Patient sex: M
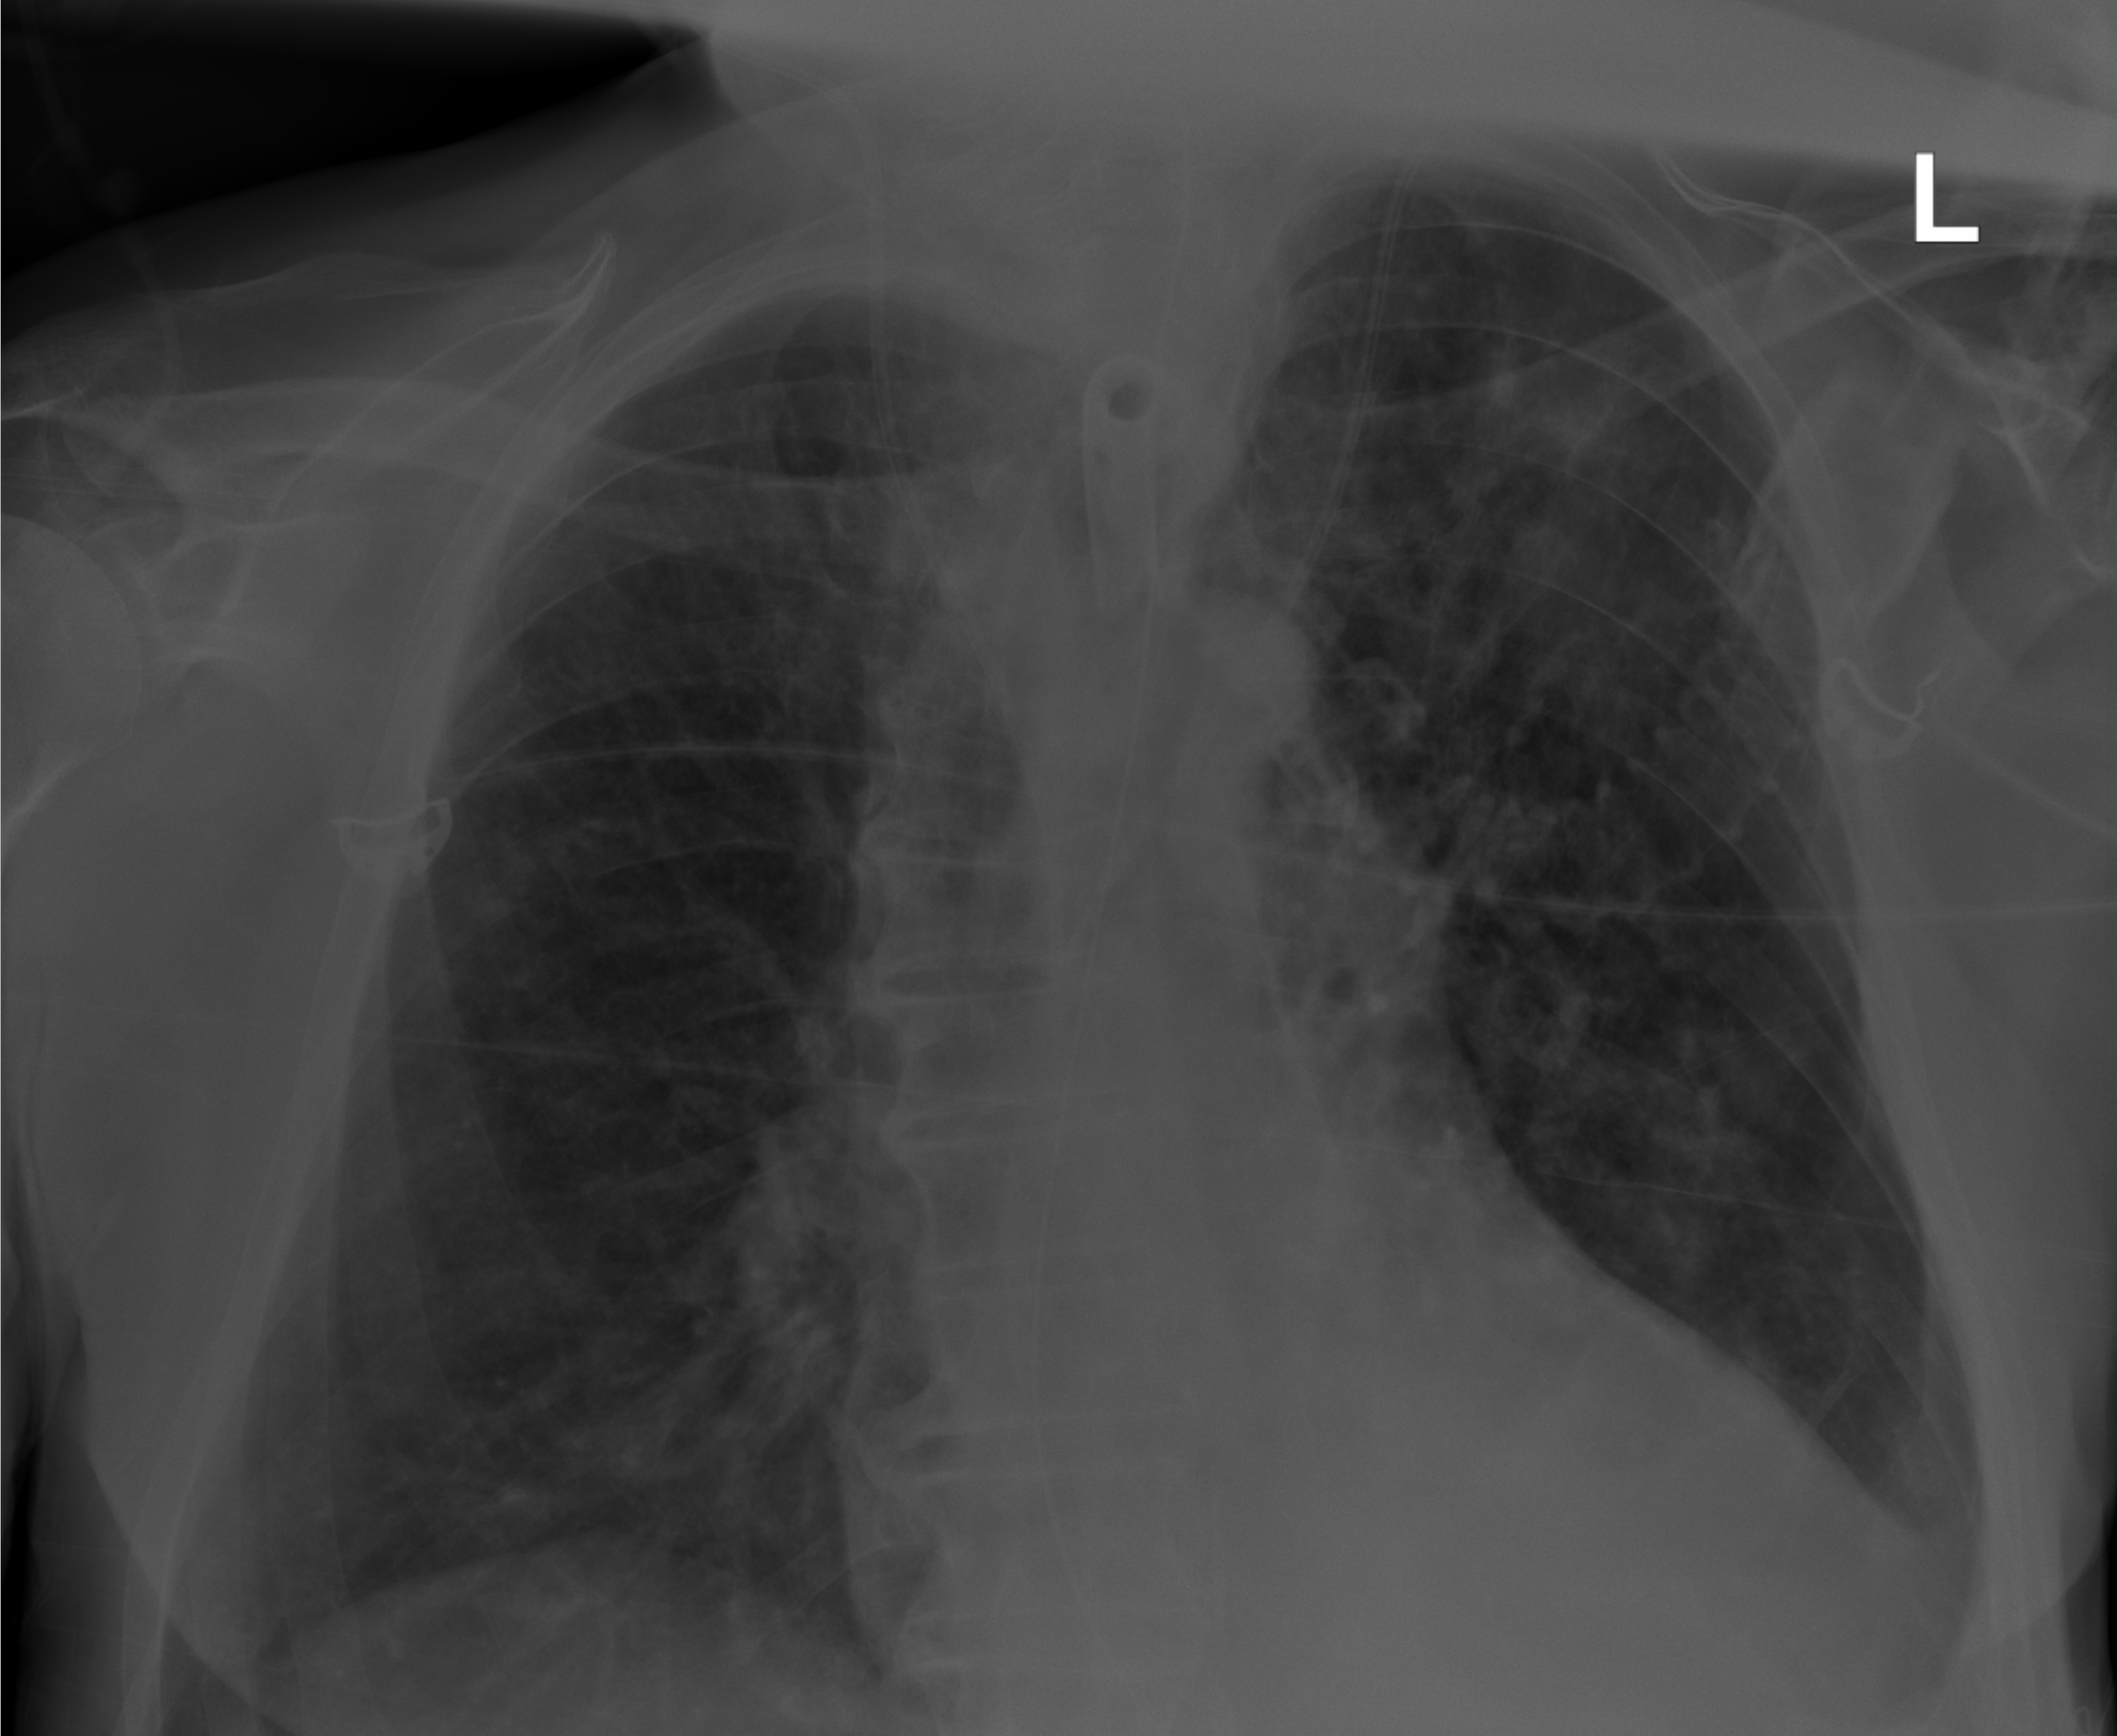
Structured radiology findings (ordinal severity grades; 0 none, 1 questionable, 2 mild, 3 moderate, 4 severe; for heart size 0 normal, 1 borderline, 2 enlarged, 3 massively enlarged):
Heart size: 2
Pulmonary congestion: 2
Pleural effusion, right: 0
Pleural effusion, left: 0
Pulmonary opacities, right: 0
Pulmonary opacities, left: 2
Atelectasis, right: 2
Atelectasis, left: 2